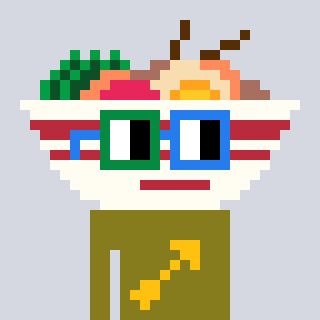
a pixel art character with square green and blue glasses, a noodles-shaped head and a gunk-colored body on a cool background